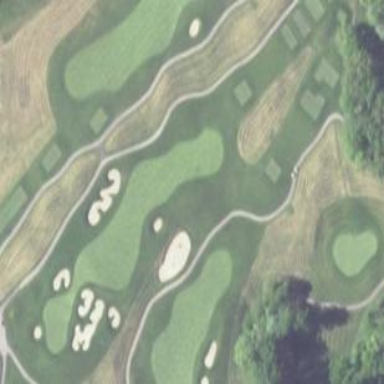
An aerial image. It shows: Rough grassy area used for golf.